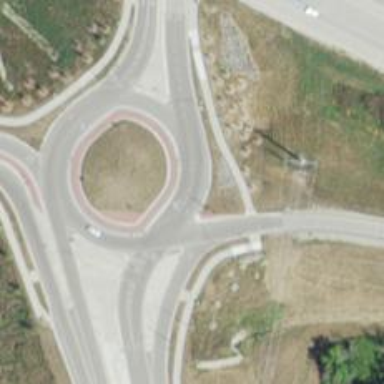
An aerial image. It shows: Roundabout at primary highway.